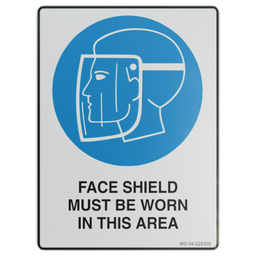
Label: decoration